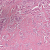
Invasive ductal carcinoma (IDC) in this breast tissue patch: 1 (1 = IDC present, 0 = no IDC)